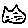
Label: cat